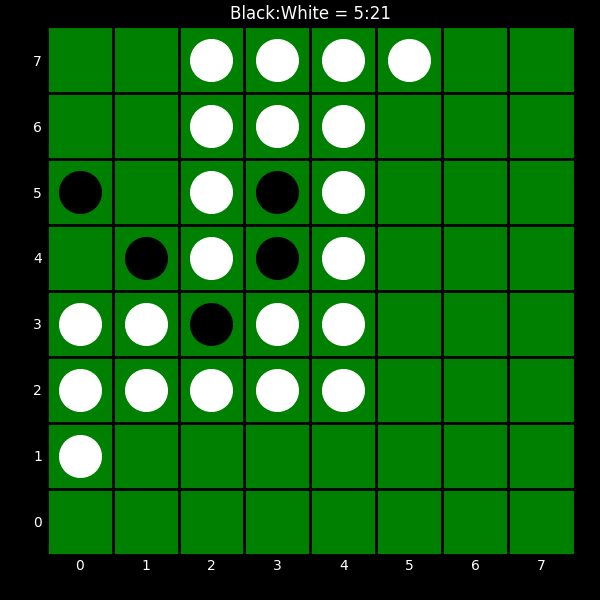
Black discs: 5
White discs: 21